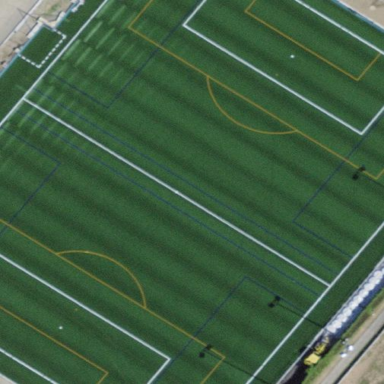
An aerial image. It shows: Soccer pitch for leisure land activities.